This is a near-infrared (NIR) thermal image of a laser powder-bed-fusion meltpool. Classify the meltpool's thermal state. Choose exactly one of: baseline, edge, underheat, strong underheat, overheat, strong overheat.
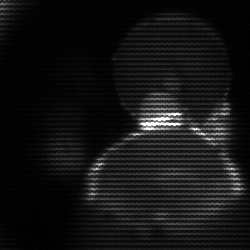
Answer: edge